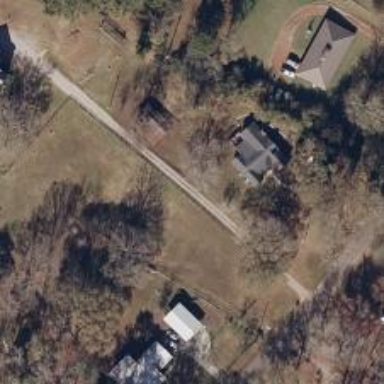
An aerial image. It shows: Driveway leading to service road.